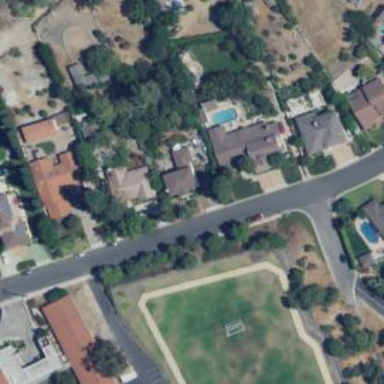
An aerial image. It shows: Driveway.